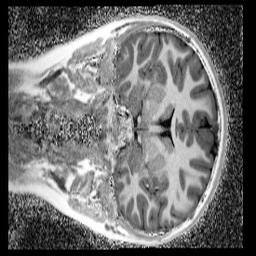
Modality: UNIT1_denoised
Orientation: coronal
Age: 11
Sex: female
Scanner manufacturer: siemens
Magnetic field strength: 3 T
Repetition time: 4 s
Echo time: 0.00299 s